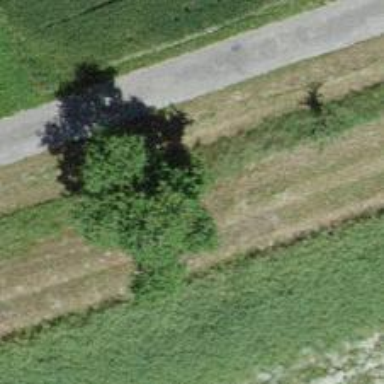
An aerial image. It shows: Single tag "natural: tree."